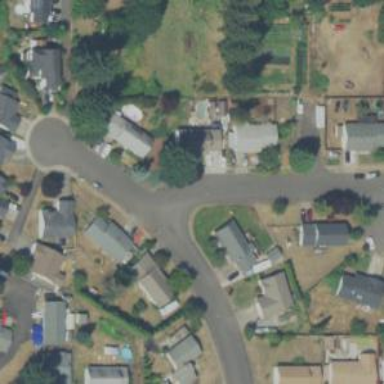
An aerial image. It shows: Residential road with sidewalk on the left side.